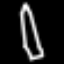
Label: pencil